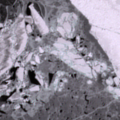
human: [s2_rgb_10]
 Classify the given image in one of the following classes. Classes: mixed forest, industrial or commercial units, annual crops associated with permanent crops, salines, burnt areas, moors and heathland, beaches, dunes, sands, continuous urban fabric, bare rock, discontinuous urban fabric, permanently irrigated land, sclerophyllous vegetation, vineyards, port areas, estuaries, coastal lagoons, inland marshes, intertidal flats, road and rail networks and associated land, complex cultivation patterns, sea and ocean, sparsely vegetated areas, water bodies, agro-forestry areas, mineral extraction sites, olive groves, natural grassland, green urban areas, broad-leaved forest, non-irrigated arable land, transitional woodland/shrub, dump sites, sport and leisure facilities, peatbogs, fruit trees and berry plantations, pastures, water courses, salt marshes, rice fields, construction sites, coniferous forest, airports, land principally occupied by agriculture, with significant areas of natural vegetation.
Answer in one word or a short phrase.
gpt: sea and ocean